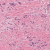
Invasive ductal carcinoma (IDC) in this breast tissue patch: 1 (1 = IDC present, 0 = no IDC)